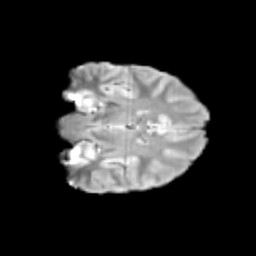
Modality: T2w
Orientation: coronal
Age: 12
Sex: male
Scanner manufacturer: siemens
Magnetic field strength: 3 T
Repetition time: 3.8 s
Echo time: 0.07 s